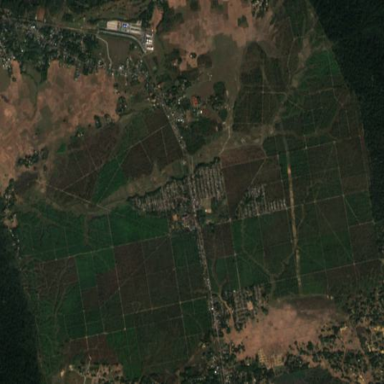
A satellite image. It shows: Orchard filled with tea plants.